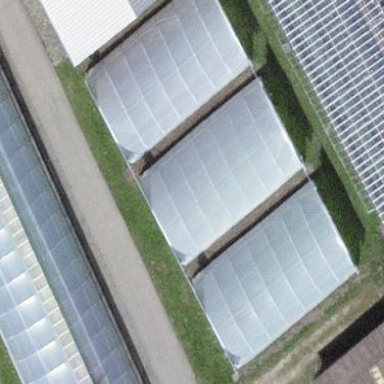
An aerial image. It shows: Greenhouse.